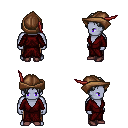
a pixel art fantasy rpg character, male body template, dark elf, purple skin, red robe, robe skirt, gray parted hairstyle, leather cap, maroon shoes, four views (front, back, left, right), 2x2 character sprite sheet, small pixel art, hard edges, no anti-aliasing